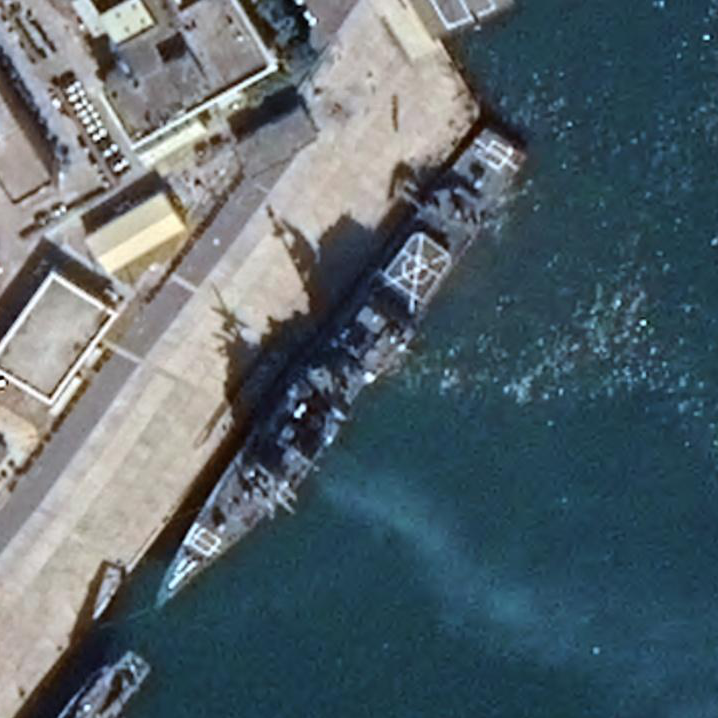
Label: cruiser